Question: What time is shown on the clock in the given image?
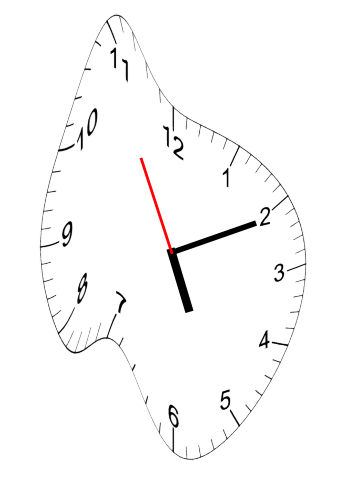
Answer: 05:10:55